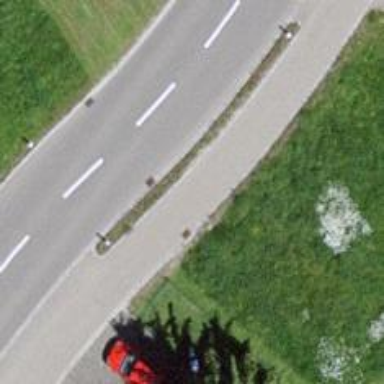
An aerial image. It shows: Cycleway.